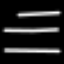
Label: line